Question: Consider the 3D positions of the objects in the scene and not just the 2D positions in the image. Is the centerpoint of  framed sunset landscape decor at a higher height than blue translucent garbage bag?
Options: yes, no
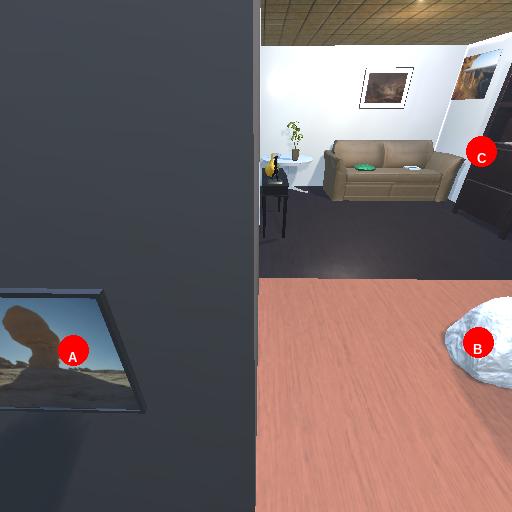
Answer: yes